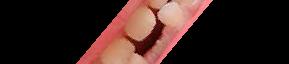
Condition: hypodontia